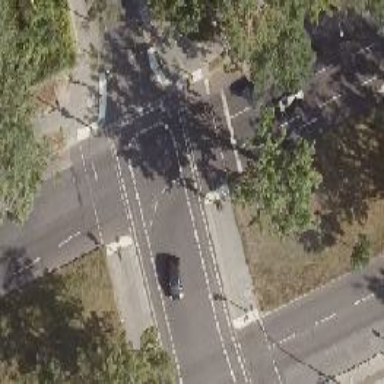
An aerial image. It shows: Footway crossing with traffic signals and pedestrian island.